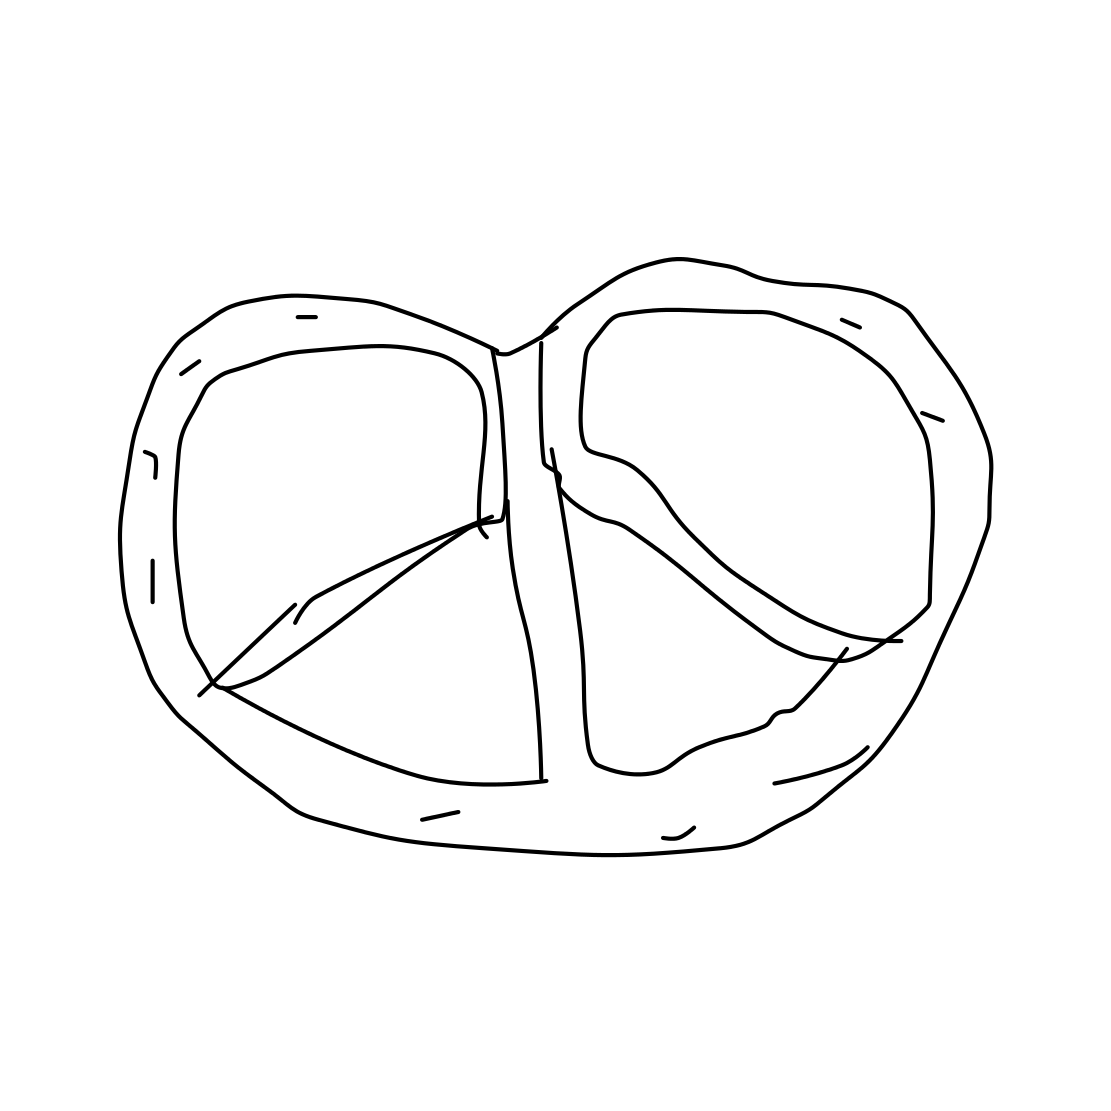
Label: pretzel